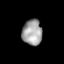
Tissue: prostate
Cell type: T cells
Senescence score: 0.2857
Nuclear area (px): 503
Mean DAPI intensity: 159.722